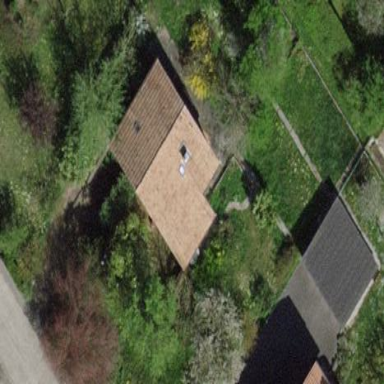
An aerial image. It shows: Garden enclosed by fence.